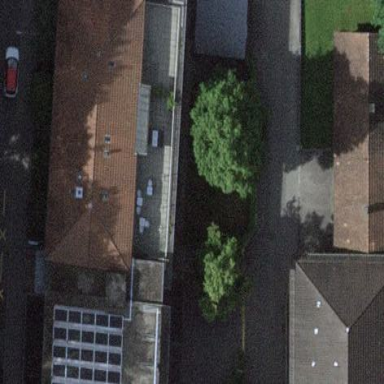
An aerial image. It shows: Office building.